Question: I have a datagridview in a C# winforms app, and I'm comparing the values in a certain cell in each row to an item in an array that I read into from a file.
'''
foreach (DataGridViewRow dr in dataGridView2.Rows)
{
if (dr.Cells[AcctNoIndex-1].Value == items[custAcctNo-1])//row in datagridview that contains the customer account number
{
items[custState-1] = dr.Cells[ShipStateIndex-1].Value.ToString();
items[custCountry-1] = dr.Cells[ShipCountryIndex-1].Value.ToString();
items[custShipState-1] = dr.Cells[ShipStateIndex-1].Value.ToString();
items[custShipCountry-1] = dr.Cells[ShipCountryIndex-1].Value.ToString();
}
}
'''
So, for each row dr in the datagridview, I look at the cell at AcctNoIndex-1. If that value equals the value in this array I read some data into, items[custAcctNo-], I do the following stuff.
I was debugging the code, however, and I noticed in the Watch window, that items[custAcctNo-1] was the same as dr.Cells[AcctNoIndex-]. For one of the rows, the values are the same. However, when I step through the debugger, the program skips everything in the if block and just continues.

Can anyone help me with this? I think that since both values are strings, the condition should be true, and the program should continue in the if block, but I'm confused as to why the debugger thinks the two values are not the same.
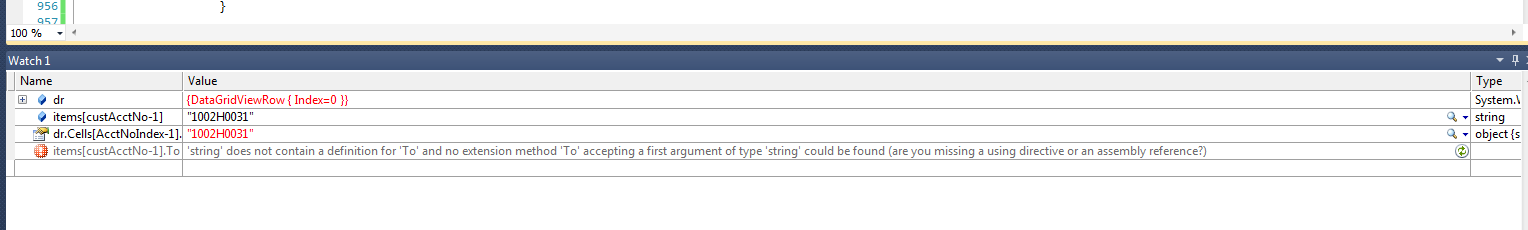
Answer: One says string, one is an object. Cast them both to strings and it will work.